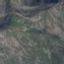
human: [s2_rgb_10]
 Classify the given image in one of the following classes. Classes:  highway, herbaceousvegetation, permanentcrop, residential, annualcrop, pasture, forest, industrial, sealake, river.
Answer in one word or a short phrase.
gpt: HerbaceousVegetation